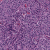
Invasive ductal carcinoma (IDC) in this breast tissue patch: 1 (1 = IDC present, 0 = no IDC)